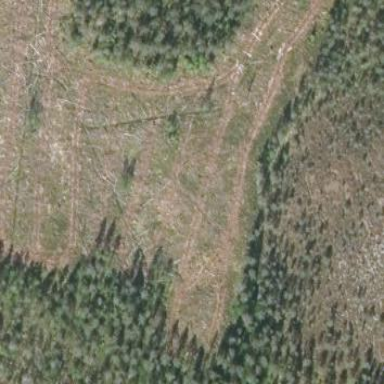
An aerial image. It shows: Clearcut area with scrub vegetation.